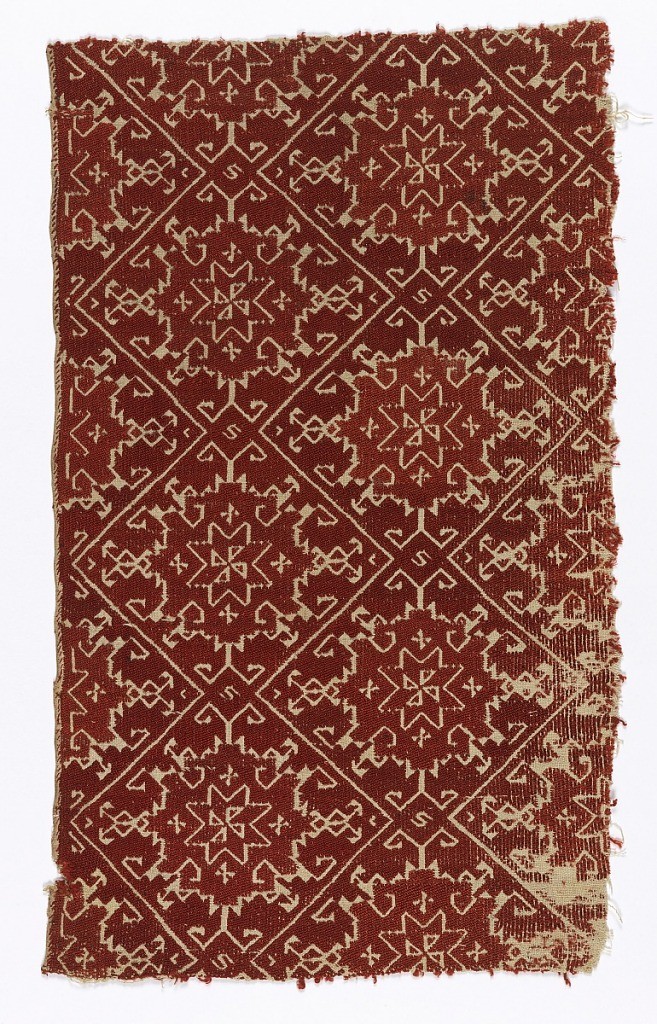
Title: Textile
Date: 19th century
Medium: silk embroidery on linen foundation Technique: embroidered on plain weave Label: linen embroidered with silk
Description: Rectangle of off-white linen embroidered in red silk in an allover pattern of interlocking diamonds containing eight-pointed stars. The background is embroidered in red; the design is reserved in the linen ground.